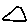
Label: triangle